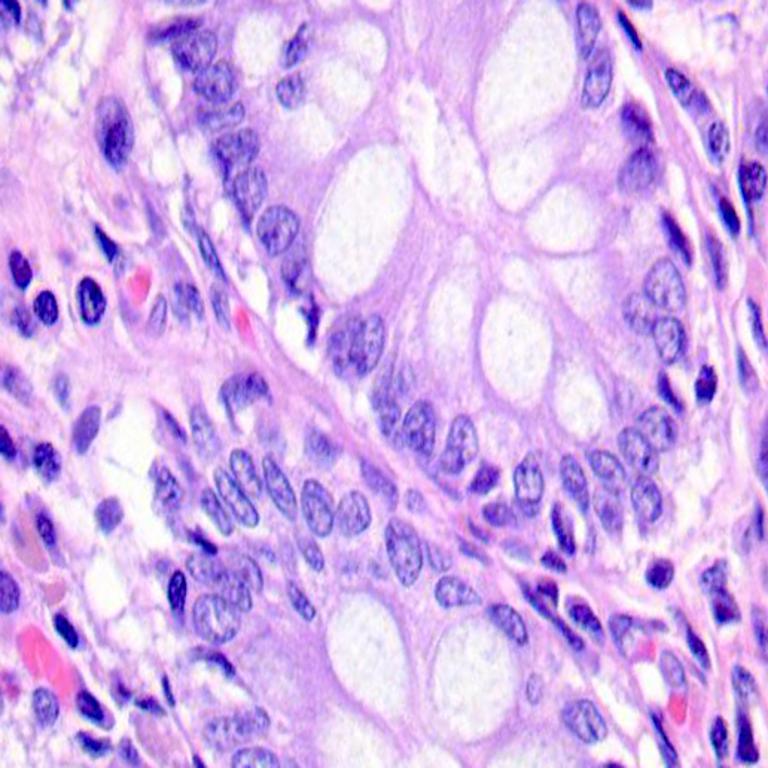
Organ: colon
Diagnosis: benign